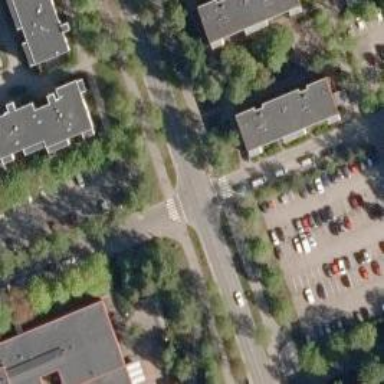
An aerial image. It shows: Marked road crossing.